Question: The following code shows a bizarre behavior of abline: the plotted lines do not reach the specified intercepts. Im using a Rstudio Version 0.98.976. Any hint to avoid this problem?
'''
x=seq(1,10)
y=seq(1,10)
m=lm(y~x)
summary(m)
plot(x,y)
abline(1.123e-15, 1.000e+00)
abline(2, 1.000e+00)
abline(3, 1.000e+00)
abline(4, 1.000e+00)
'''
Thanks in advance,

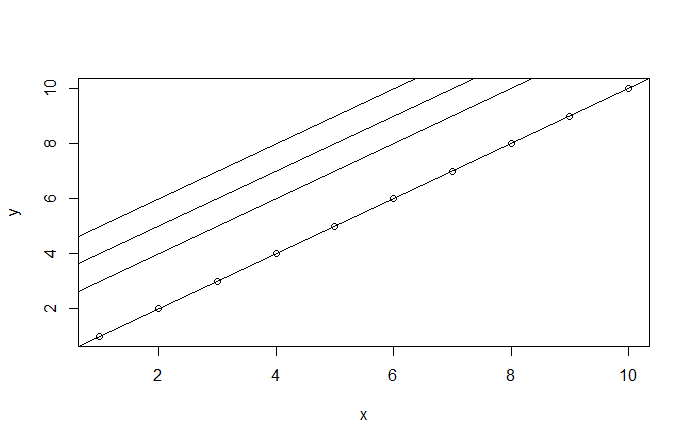
Answer: This is just a matter of perspective, since the intercept is simply the value of 'y' while 'x=0'
'''
x=seq(1,10)
y=seq(1,10)
m=lm(y~x)
summary(m)
plot(x,y, ylim = c(0,10), xlim= c(0,10))
abline(1.123e-15, 1)
abline(2, 1.00)
abline(3, 1.00)
abline(4, 1.00)
abline(v=0)
'''